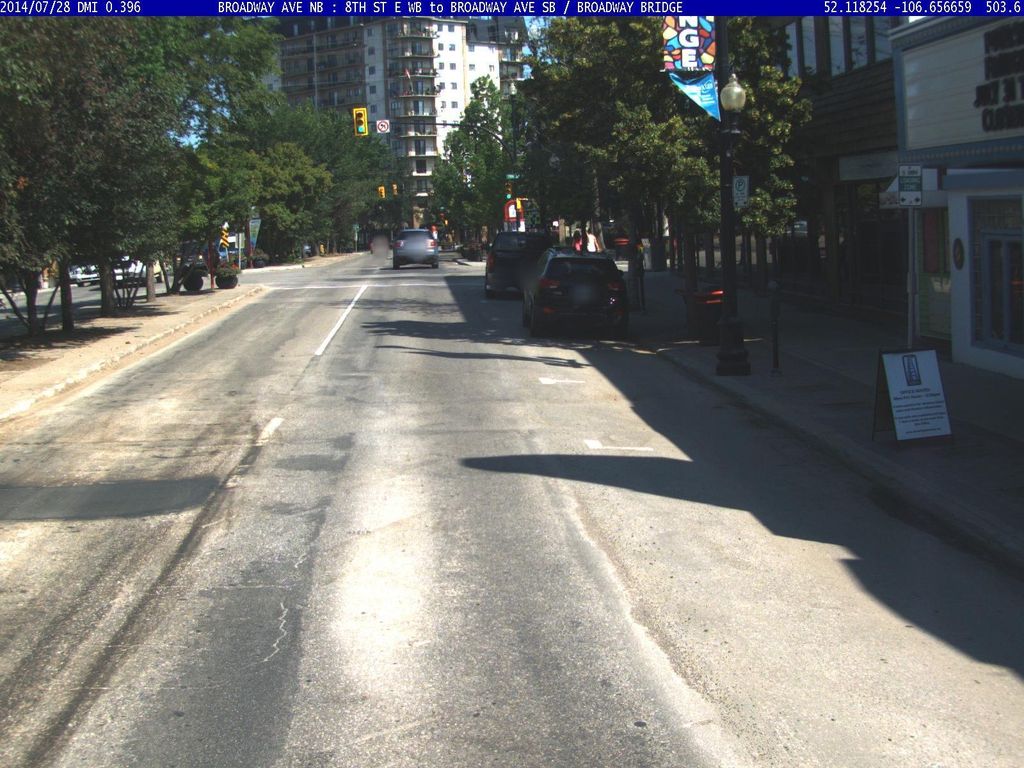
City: saskatoon